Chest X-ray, AP view. Patient: 54 years old, sex F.
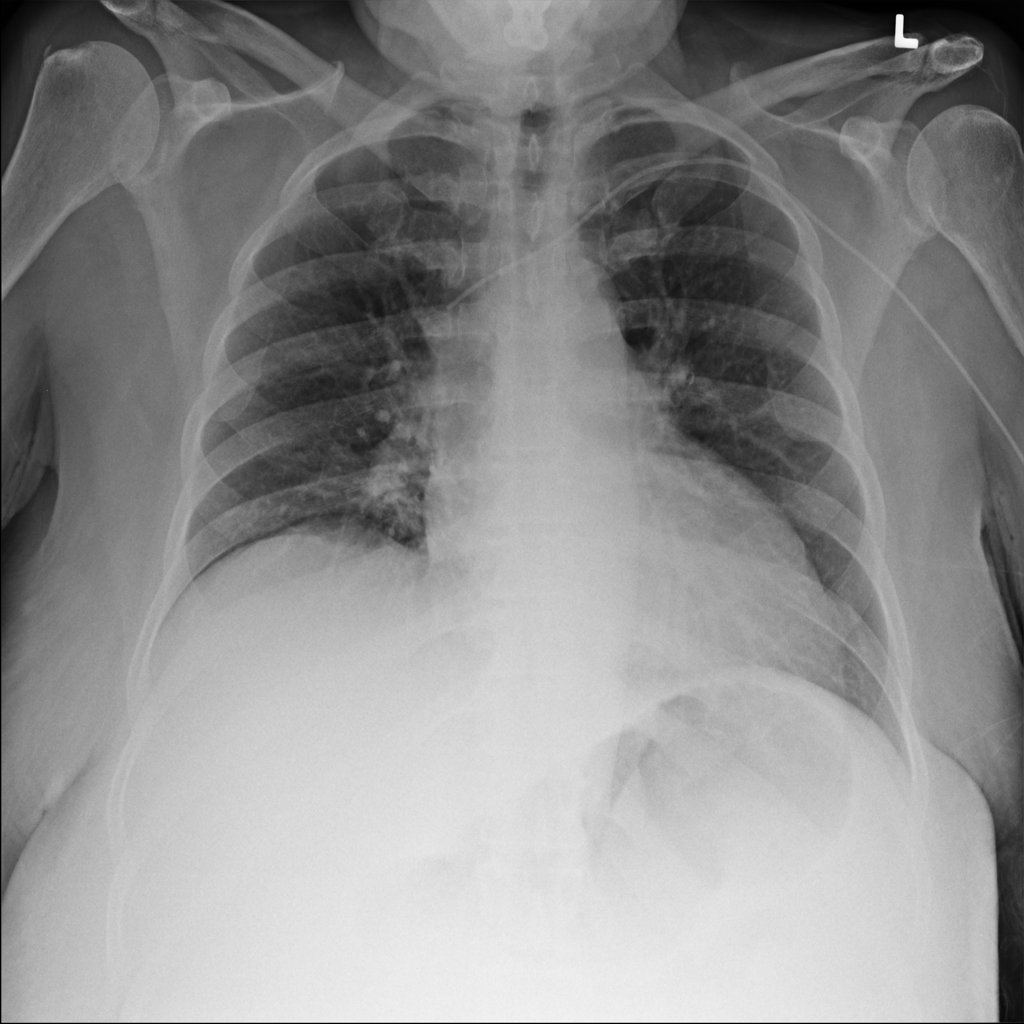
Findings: Infiltration